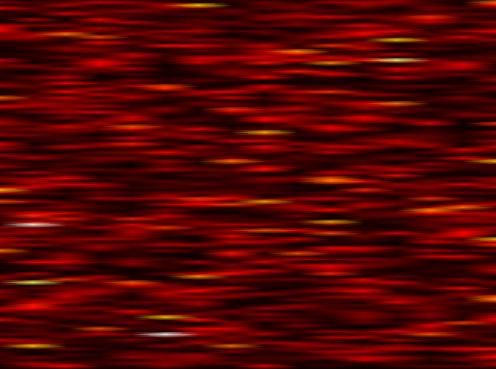
Label: OFDM